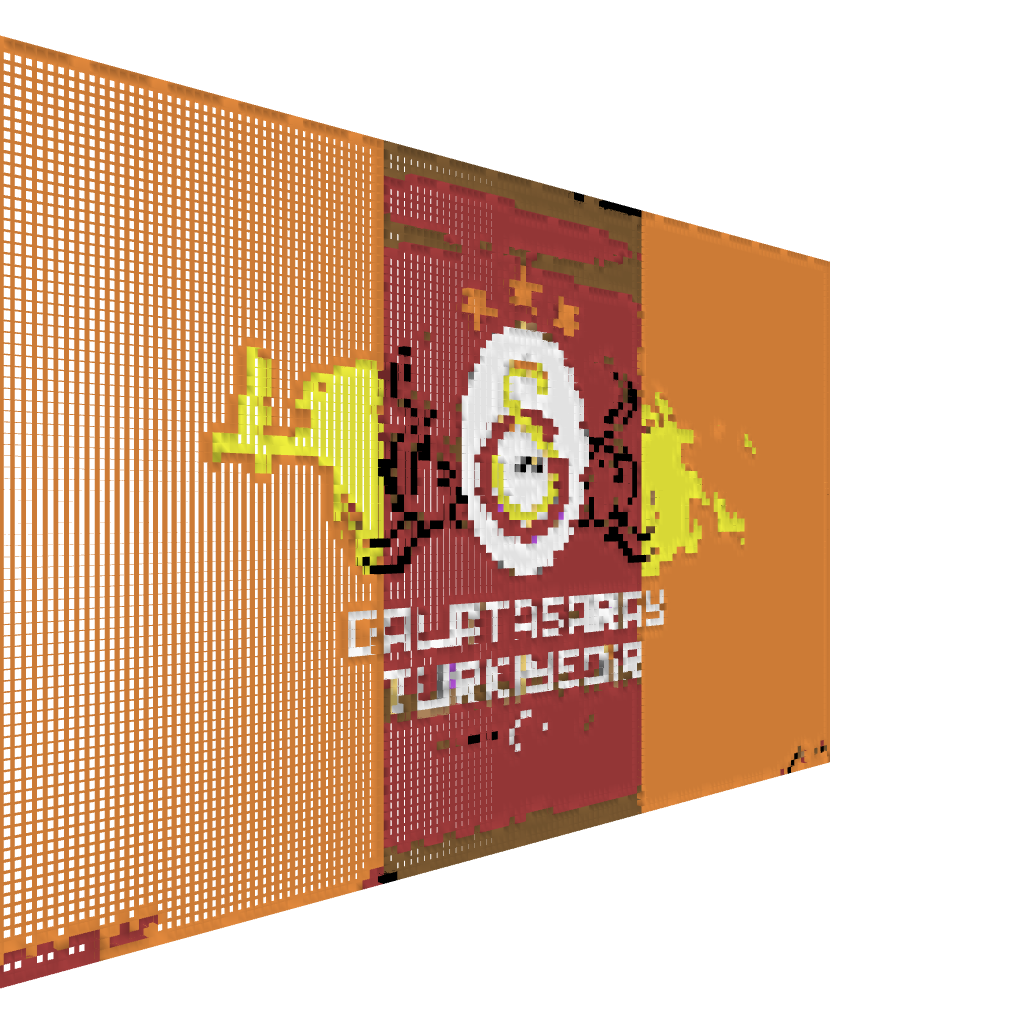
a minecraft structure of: Galatasaray schematics good quality